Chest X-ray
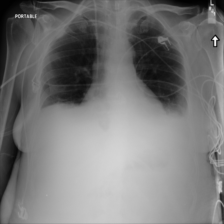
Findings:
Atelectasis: positive
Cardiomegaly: negative
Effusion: positive
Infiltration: negative
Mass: negative
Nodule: negative
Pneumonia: negative
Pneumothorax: negative
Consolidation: negative
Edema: negative
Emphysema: negative
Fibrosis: negative
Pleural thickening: negative
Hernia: negative